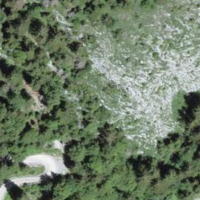
EUNIS habitat code: 41
Species observed at this site:
Tussilago farfara